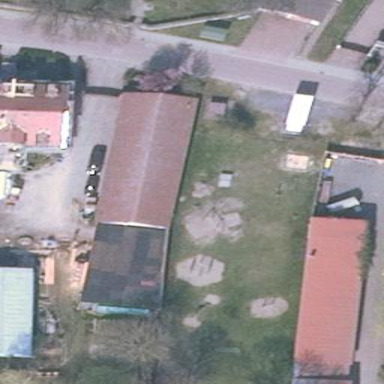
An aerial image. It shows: Playground area for leisure activities on the land.